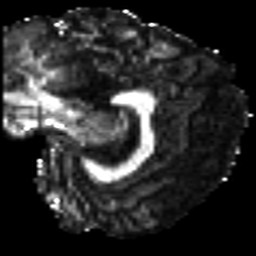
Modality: FA
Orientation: sagittal
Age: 21
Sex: male
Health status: ill
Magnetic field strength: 3 T
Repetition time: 9 s
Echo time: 0.093 s